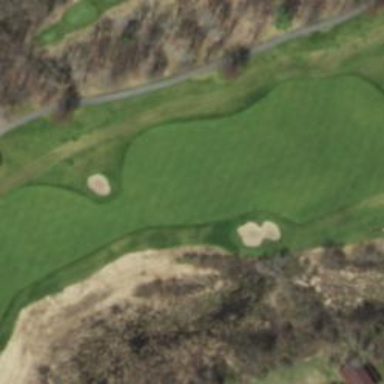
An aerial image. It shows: Area of rough grass used for golf.